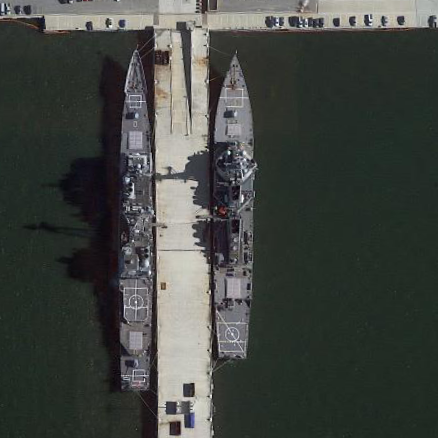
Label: cruiser